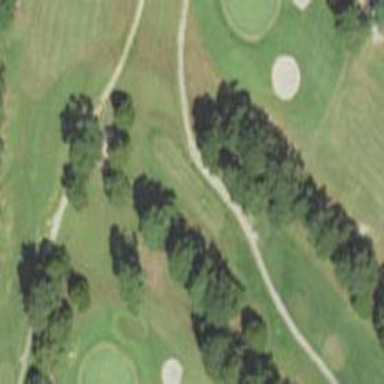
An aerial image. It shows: Golf tee.